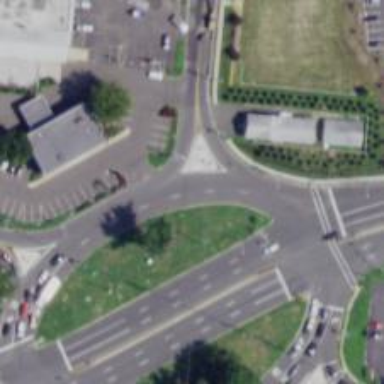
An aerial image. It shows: Roundabout on primary highway.